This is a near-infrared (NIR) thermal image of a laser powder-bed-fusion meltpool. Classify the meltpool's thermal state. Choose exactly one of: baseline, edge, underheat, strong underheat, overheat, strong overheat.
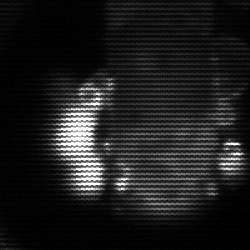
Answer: strong underheat